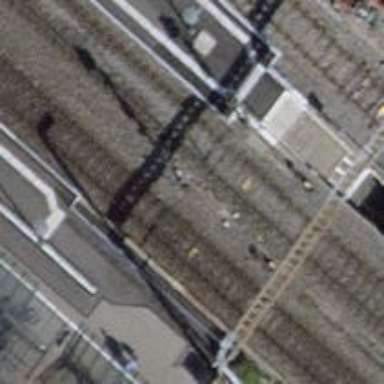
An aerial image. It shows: Railway signal.